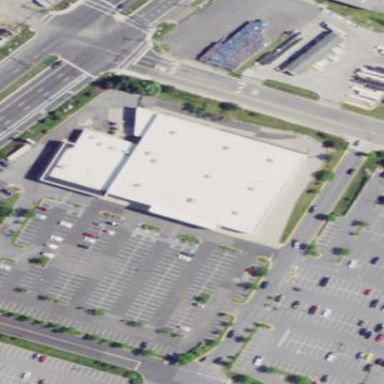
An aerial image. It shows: Department store building.